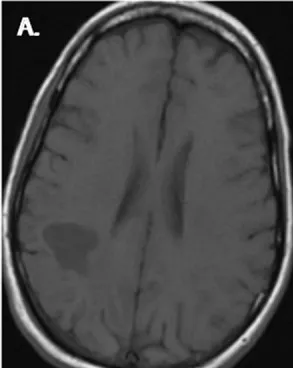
Magnetic resonance imaging (MRI) findings. Brain MRI demonstrates two irregularities. The primary lesion was centered in the posterior-inferior parietal lobe The lesions were T1-hypointense.
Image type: radiology (mri)